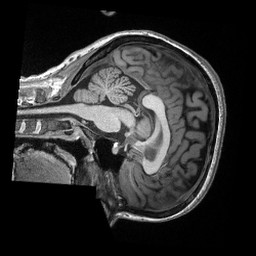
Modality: T1w
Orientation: sagittal
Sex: female